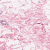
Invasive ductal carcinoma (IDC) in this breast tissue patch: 0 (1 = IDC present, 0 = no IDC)